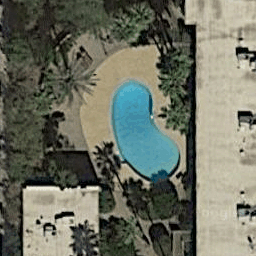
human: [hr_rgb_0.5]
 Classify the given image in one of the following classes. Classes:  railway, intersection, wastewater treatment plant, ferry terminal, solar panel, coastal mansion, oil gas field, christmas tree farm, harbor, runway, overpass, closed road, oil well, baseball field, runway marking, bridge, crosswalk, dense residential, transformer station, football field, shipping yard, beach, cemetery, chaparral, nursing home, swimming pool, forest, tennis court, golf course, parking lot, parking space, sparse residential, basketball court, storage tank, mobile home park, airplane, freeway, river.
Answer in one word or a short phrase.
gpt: swimming pool